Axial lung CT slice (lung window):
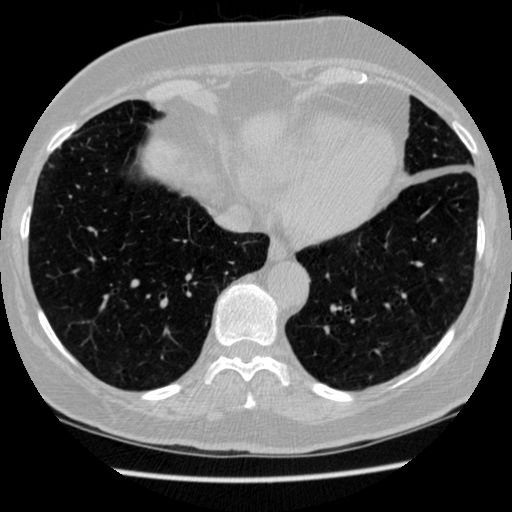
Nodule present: no